Question: Im trying to make a simple spring mvc + hibernate to test a basic form.
im trying to use LocalSessionFactoryBean.
The problem it's that each time I import the maven dependency spring-orm 3.2.3 for the LocalSessionFactoryBean it rises the next problem:
'''
java.lang.NoClassDefFoundError: org/springframework/beans/factory/NoUniqueBeanDefinitionException
at java.lang.Class.getDeclaredMethods0(Native Method)
at java.lang.Class.privateGetDeclaredMethods(Class.java:2451)
at java.lang.Class.getDeclaredMethods(Class.java:1810)
at org.springframework.core.type.StandardAnnotationMetadata.hasAnnotatedMethods(StandardAnnotationMetadata.java:159)
at org.springframework.context.annotation.ConfigurationClassUtils.isLiteConfigurationCandidate(ConfigurationClassUtils.java:106)
at org.springframework.context.annotation.ConfigurationClassUtils.checkConfigurationClassCandidate(ConfigurationClassUtils.java:87)
at org.springframework.context.annotation.ConfigurationClassPostProcessor.processConfigBeanDefinitions(ConfigurationClassPostProcessor.java:233)
at org.springframework.context.annotation.ConfigurationClassPostProcessor.postProcessBeanDefinitionRegistry(ConfigurationClassPostProcessor.java:203)
at org.springframework.context.support.AbstractApplicationContext.invokeBeanFactoryPostProcessors(AbstractApplicationContext.java:617)
at org.springframework.context.support.AbstractApplicationContext.refresh(AbstractApplicationContext.java:446)
at org.springframework.web.servlet.FrameworkServlet.configureAndRefreshWebApplicationContext(FrameworkServlet.java:631)
at org.springframework.web.servlet.FrameworkServlet.createWebApplicationContext(FrameworkServlet.java:588)
at org.springframework.web.servlet.FrameworkServlet.createWebApplicationContext(FrameworkServlet.java:645)
at org.springframework.web.servlet.FrameworkServlet.initWebApplicationContext(FrameworkServlet.java:508)
at org.springframework.web.servlet.FrameworkServlet.initServletBean(FrameworkServlet.java:449)
at org.springframework.web.servlet.HttpServletBean.init(HttpServletBean.java:133)
at javax.servlet.GenericServlet.init(GenericServlet.java:160)
at org.apache.catalina.core.StandardWrapper.initServlet(StandardWrapper.java:1280)
at org.apache.catalina.core.StandardWrapper.loadServlet(StandardWrapper.java:1193)
at org.apache.catalina.core.StandardWrapper.load(StandardWrapper.java:1088)
at org.apache.catalina.core.StandardContext.loadOnStartup(StandardContext.java:5123)
at org.apache.catalina.core.StandardContext.startInternal(StandardContext.java:5407)
at org.apache.catalina.util.LifecycleBase.start(LifecycleBase.java:150)
at org.apache.catalina.core.StandardContext.reload(StandardContext.java:3926)
at org.apache.catalina.loader.WebappLoader.backgroundProcess(WebappLoader.java:426)
at org.apache.catalina.core.ContainerBase.backgroundProcess(ContainerBase.java:1345)
at org.apache.catalina.core.ContainerBase$ContainerBackgroundProcessor.processChildren(ContainerBase.java:1530)
at org.apache.catalina.core.ContainerBase$ContainerBackgroundProcessor.processChildren(ContainerBase.java:1540)
at org.apache.catalina.core.ContainerBase$ContainerBackgroundProcessor.processChildren(ContainerBase.java:1540)
at org.apache.catalina.core.ContainerBase$ContainerBackgroundProcessor.run(ContainerBase.java:1519)
at java.lang.Thread.run(Thread.java:722)
Caused by: java.lang.ClassNotFoundException: org.springframework.beans.factory.NoUniqueBeanDefinitionException
at org.apache.catalina.loader.WebappClassLoader.loadClass(WebappClassLoader.java:1714)
at org.apache.catalina.loader.WebappClassLoader.loadClass(WebappClassLoader.java:1559)
... 31 more
Aug 03, 2013 3:11:30 PM org.apache.catalina.core.StandardContext loadOnStartup
SEVERE: Servlet /paidosTest threw load() exception
java.lang.ClassNotFoundException: org.springframework.beans.factory.NoUniqueBeanDefinitionException
at org.apache.catalina.loader.WebappClassLoader.loadClass(WebappClassLoader.java:1714)
at org.apache.catalina.loader.WebappClassLoader.loadClass(WebappClassLoader.java:1559)
at java.lang.Class.getDeclaredMethods0(Native Method)
at java.lang.Class.privateGetDeclaredMethods(Class.java:2451)
at java.lang.Class.getDeclaredMethods(Class.java:1810)
at org.springframework.core.type.StandardAnnotationMetadata.hasAnnotatedMethods(StandardAnnotationMetadata.java:159)
at org.springframework.context.annotation.ConfigurationClassUtils.isLiteConfigurationCandidate(ConfigurationClassUtils.java:106)
at org.springframework.context.annotation.ConfigurationClassUtils.checkConfigurationClassCandidate(ConfigurationClassUtils.java:87)
at org.springframework.context.annotation.ConfigurationClassPostProcessor.processConfigBeanDefinitions(ConfigurationClassPostProcessor.java:233)
at org.springframework.context.annotation.ConfigurationClassPostProcessor.postProcessBeanDefinitionRegistry(ConfigurationClassPostProcessor.java:203)
at org.springframework.context.support.AbstractApplicationContext.invokeBeanFactoryPostProcessors(AbstractApplicationContext.java:617)
at org.springframework.context.support.AbstractApplicationContext.refresh(AbstractApplicationContext.java:446)
at org.springframework.web.servlet.FrameworkServlet.configureAndRefreshWebApplicationContext(FrameworkServlet.java:631)
at org.springframework.web.servlet.FrameworkServlet.createWebApplicationContext(FrameworkServlet.java:588)
at org.springframework.web.servlet.FrameworkServlet.createWebApplicationContext(FrameworkServlet.java:645)
at org.springframework.web.servlet.FrameworkServlet.initWebApplicationContext(FrameworkServlet.java:508)
at org.springframework.web.servlet.FrameworkServlet.initServletBean(FrameworkServlet.java:449)
at org.springframework.web.servlet.HttpServletBean.init(HttpServletBean.java:133)
at javax.servlet.GenericServlet.init(GenericServlet.java:160)
at org.apache.catalina.core.StandardWrapper.initServlet(StandardWrapper.java:1280)
at org.apache.catalina.core.StandardWrapper.loadServlet(StandardWrapper.java:1193)
at org.apache.catalina.core.StandardWrapper.load(StandardWrapper.java:1088)
at org.apache.catalina.core.StandardContext.loadOnStartup(StandardContext.java:5123)
at org.apache.catalina.core.StandardContext.startInternal(StandardContext.java:5407)
at org.apache.catalina.util.LifecycleBase.start(LifecycleBase.java:150)
at org.apache.catalina.core.StandardContext.reload(StandardContext.java:3926)
at org.apache.catalina.loader.WebappLoader.backgroundProcess(WebappLoader.java:426)
at org.apache.catalina.core.ContainerBase.backgroundProcess(ContainerBase.java:1345)
at org.apache.catalina.core.ContainerBase$ContainerBackgroundProcessor.processChildren(ContainerBase.java:1530)
at org.apache.catalina.core.ContainerBase$ContainerBackgroundProcessor.processChildren(ContainerBase.java:1540)
at org.apache.catalina.core.ContainerBase$ContainerBackgroundProcessor.processChildren(ContainerBase.java:1540)
at org.apache.catalina.core.ContainerBase$ContainerBackgroundProcessor.run(ContainerBase.java:1519)
at java.lang.Thread.run(Thread.java:722)
'''
My current dependencies are:

also hibernate-core-4.3.0Beta3.jar
My bean for the sessionFactory
'''
<beans:bean id="sessionFactory"
class="org.springframework.orm.hibernate4.LocalSessionFactoryBean"
p:dataSource-ref="dataSource"
p:packagesToScan="com.carloscortina.paidosTest.domain"
p:hibernateProperties-ref="hibernateProperties" />
'''
I hope this information its enough to get some advise, thanks in advance.
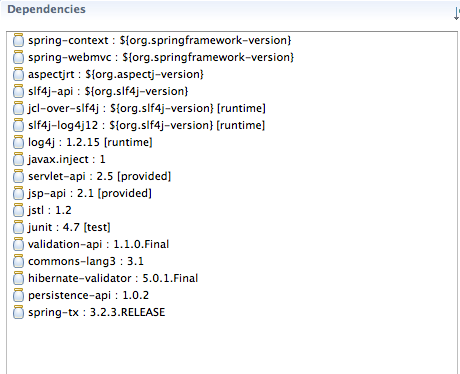
Answer: Seems you are missing spring-beans dependencies. add at same version of
other spring jars
'''
<dependency>
<groupId>org.springframework</groupId>
<artifactId>spring-beans</artifactId>
<version>${org.springframework-version}</version>
</dependency>
'''